Current action and preconditions to check: trajectory_clear

Your task: For each precondition in the list above, predict whether it will hold at this action.

Consider the current scene as observed from the mobile robot's camera, and analyze the predicted future states of all dynamic agents (e.g., people, animals, vehicles, or any moving entities) within the NEXT SECOND.

IMPORTANT: Only answer "very likely" if you are absolutely certain—based on strong, clear evidence—that a dynamic agent will violate the precondition in the predicted future state. Do NOT answer "very likely" for unlikely, ambiguous, or low-probability risks.

Ask yourself for each precondition: Is there a high probability, with clear and convincing evidence, that the predicted future states of any dynamic agent will interfere with the predicted future state of the currently executing action within the NEXT SECOND, causing that precondition to fail?

Assess the risk level based on these predictions. Use "likely" or "very likely" if motions create a clear risk of interference.

Use "neutral" or "improbable" if agents are nearby but their predicted paths are clearly diverging or non-conflicting.

Failure Risk Categories: "very improbable", "improbable", "neutral", "likely", "very likely"

Answer Format: Output ONLY the probability_of_failure value from these categories: "very improbable", "improbable", "neutral", "likely", "very likely"

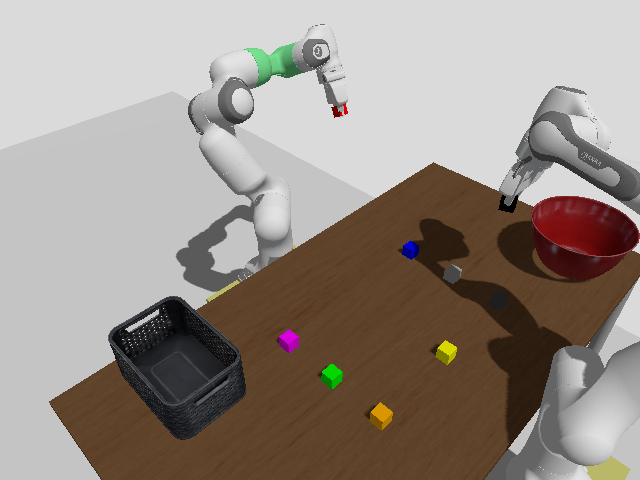

Answer: very improbable